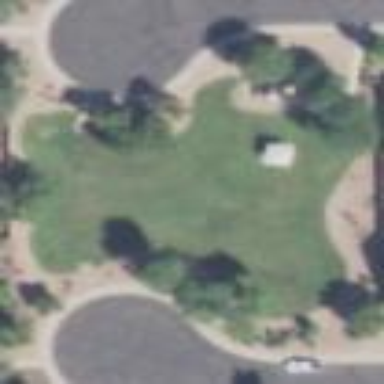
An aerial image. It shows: Lovely park for leisure and relaxation.